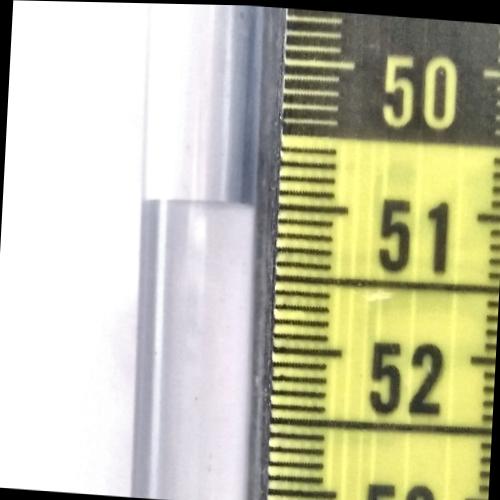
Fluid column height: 51.0 cm